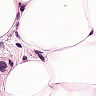
Metastatic tissue present: yes